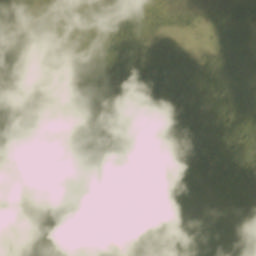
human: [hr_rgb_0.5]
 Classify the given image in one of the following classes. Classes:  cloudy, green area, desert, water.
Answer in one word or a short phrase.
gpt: cloudy